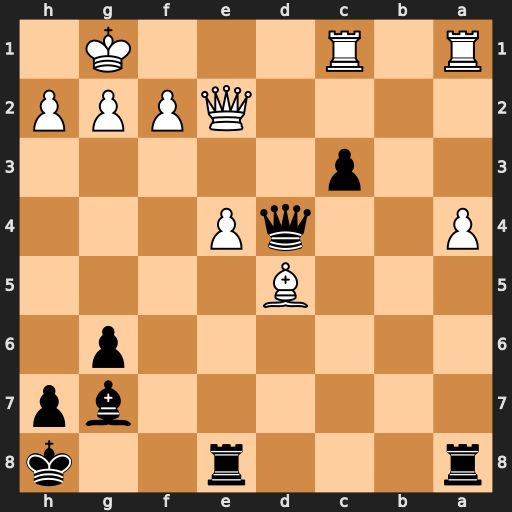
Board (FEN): r3r2k/6bp/6p1/3B4/P2qP3/2p5/4QPPP/R1R3K1
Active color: b
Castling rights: -
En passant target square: -
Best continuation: Qxd5 exd5 Rxe2